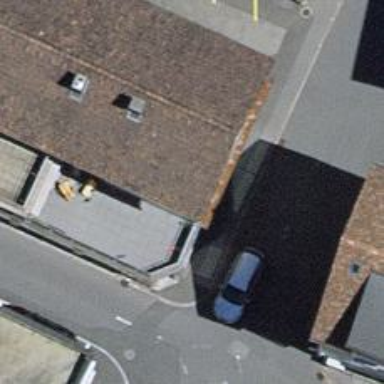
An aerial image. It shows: Furniture shop.